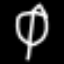
Label: leaf